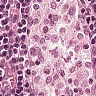
Metastatic tissue present: no